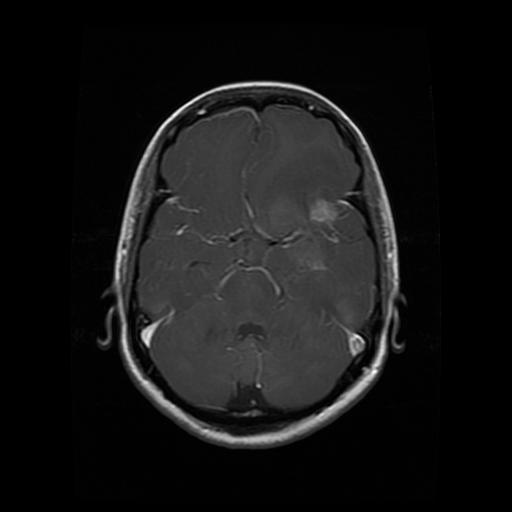
Label: glioma